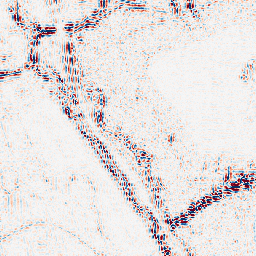
Category: wavelet
Decomposition family: wavelet_reverse_biorthogonal
Decomposition parameters: wavelet: rbio4.4
level: 2
Upsampling method: cubic_mitchell
Upsampling parameters: scale: 8
Upsampling scale: 8